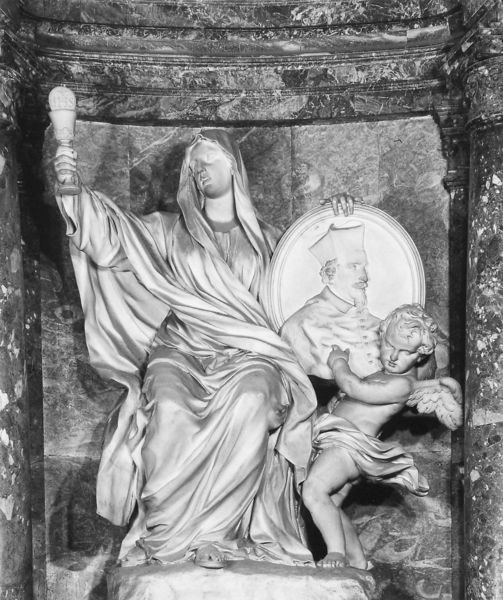
Titel: Denkmal für den Kardinal Lelio Falconieri
Künstler: Ercole Ferrata
Standort: Rom, S. Giovanni dei Fiorentini (EU - I - Latium)
Schlagwörter: flügel, mann, umhang, sitzen, frau, hut, marmor, schwarz, weiss, tuch, bart, sockel, stehen, stein, bildnis, portrait, geistlicher, gewand, kelch, mantel, tücher, kind, mutter, kreis, rund, engel, putte, skulptur, statue, relief, papst, kopftuch, metall, faltenwurf, plastik, foto, becher, blind, geld, medallie, kardinal, hostie, monstranz, pokal, maria, putti, fackel, münze, becker, papat